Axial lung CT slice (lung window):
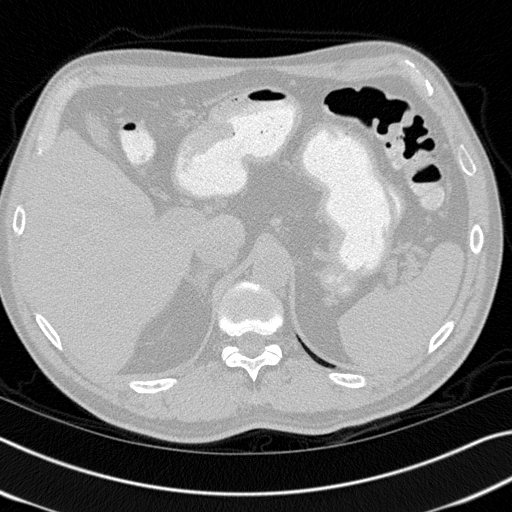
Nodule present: no